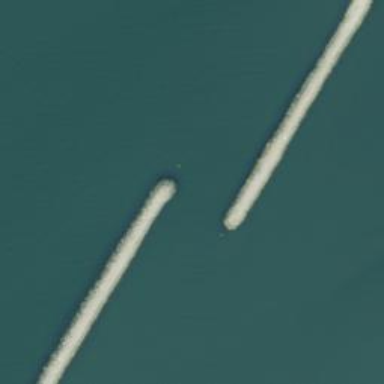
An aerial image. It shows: Breakwater structure.